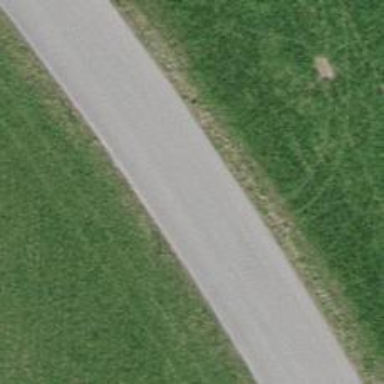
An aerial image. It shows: Tertiary road with asphalt surface.